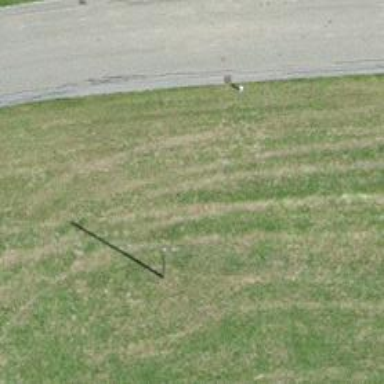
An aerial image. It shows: Minor power line.